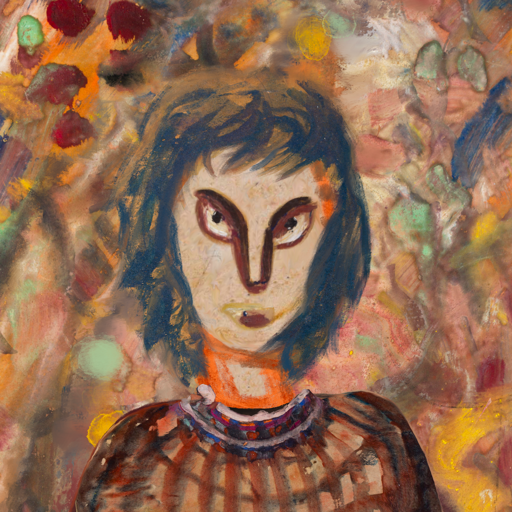
Background: Mother_And_Son_Mother, Head And Neck Front: Rupkatha, Face Front: After_Raid, Bust: Orphan, Hair Front: InTheSun, Head Accessory: Blank, Second Necklace: Blank, Necklace: Hypocrite_1, Baby: Blank